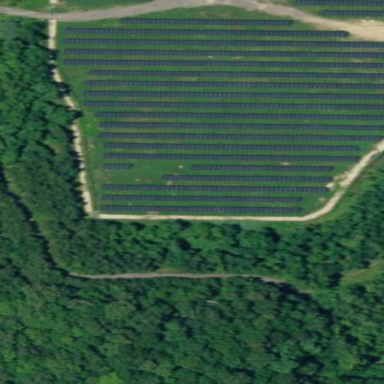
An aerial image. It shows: Solar power generator with photovoltaic panels.